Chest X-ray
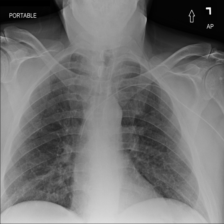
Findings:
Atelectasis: negative
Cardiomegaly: negative
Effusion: negative
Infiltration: negative
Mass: negative
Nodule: negative
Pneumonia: negative
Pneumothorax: negative
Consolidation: negative
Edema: negative
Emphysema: negative
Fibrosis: negative
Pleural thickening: negative
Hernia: negative